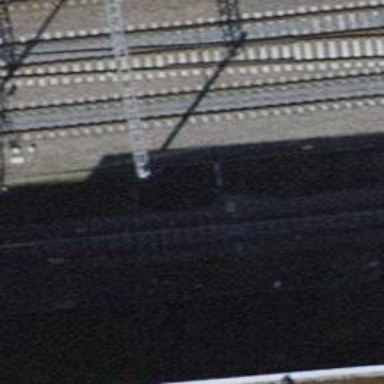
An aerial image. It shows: Railway switch.